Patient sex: F
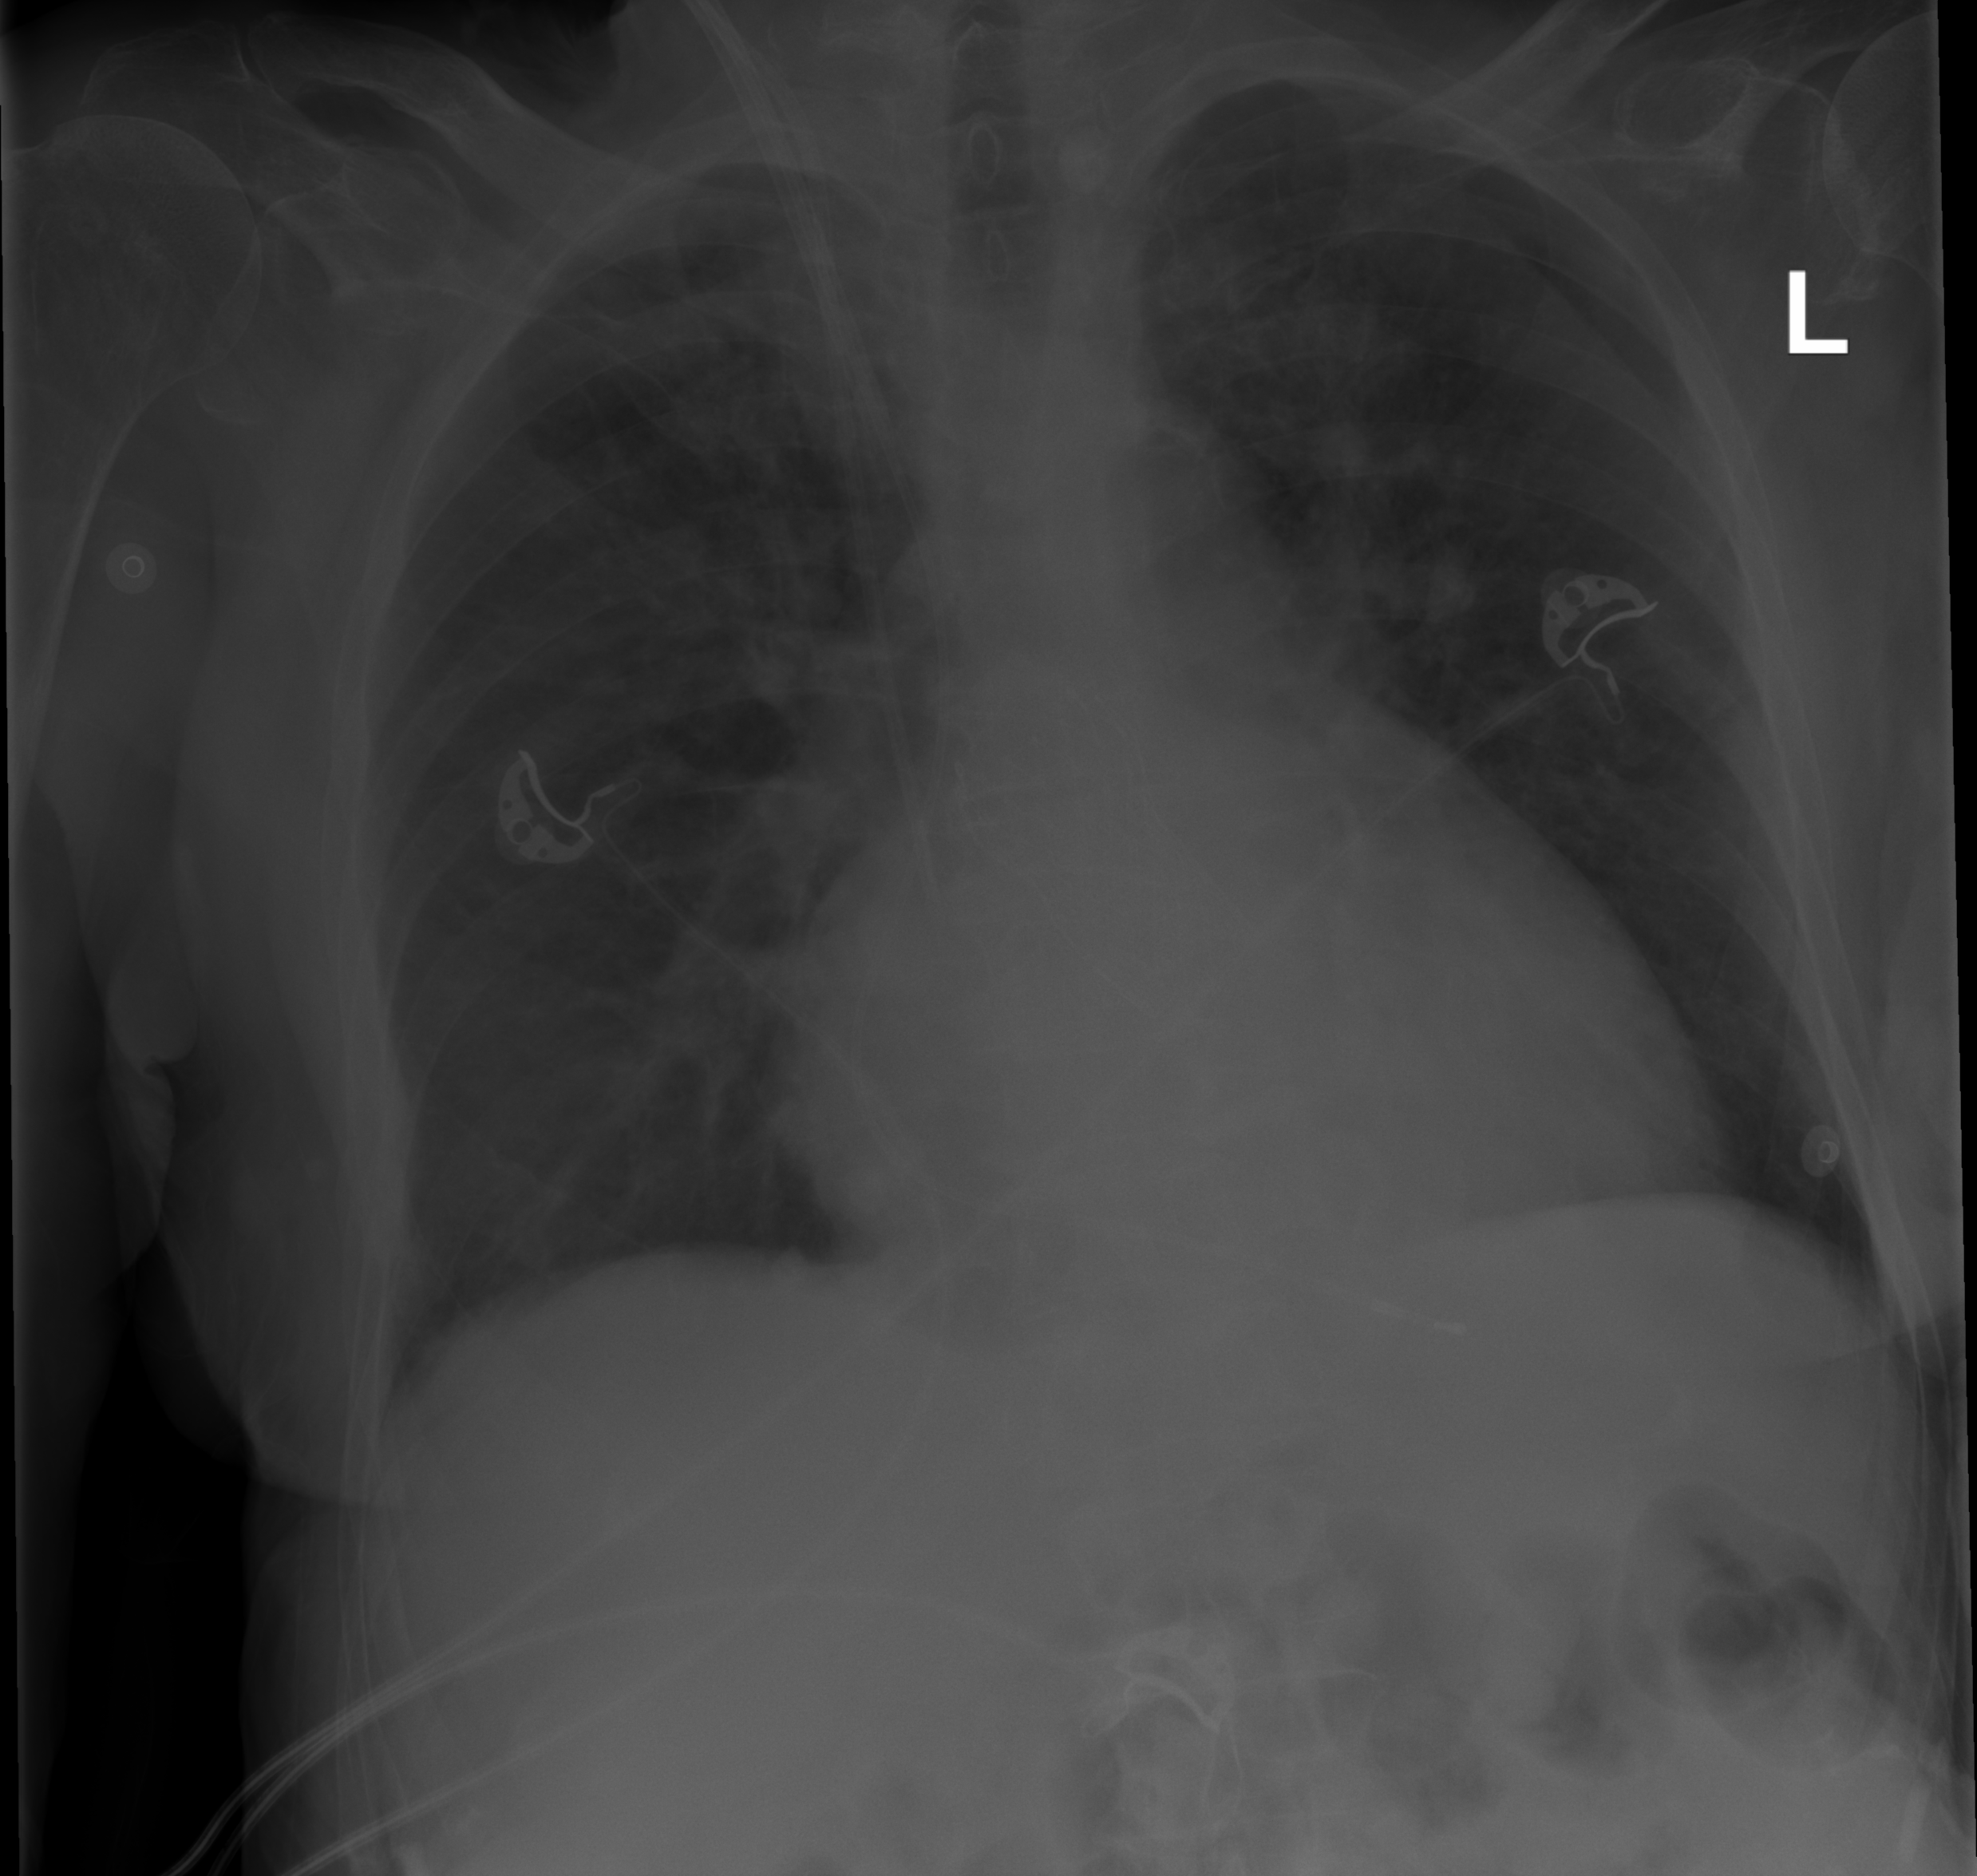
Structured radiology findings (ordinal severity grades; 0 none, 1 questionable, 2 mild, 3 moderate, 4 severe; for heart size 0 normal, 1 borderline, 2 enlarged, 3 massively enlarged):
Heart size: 2
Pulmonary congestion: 2
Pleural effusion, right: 0
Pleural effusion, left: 0
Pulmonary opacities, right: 0
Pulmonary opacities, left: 0
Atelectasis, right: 0
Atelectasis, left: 0